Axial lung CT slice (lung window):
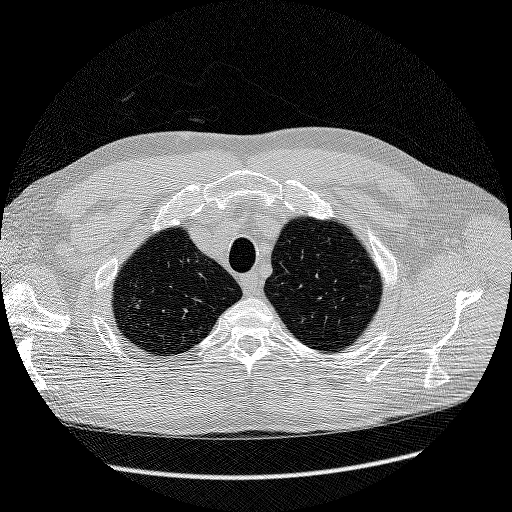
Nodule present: no